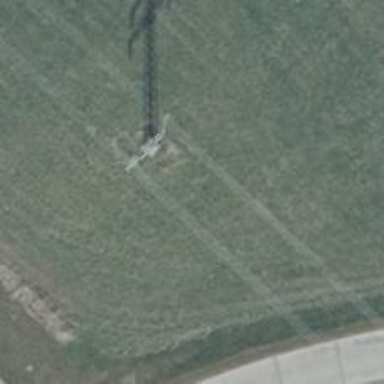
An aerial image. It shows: Power pole.